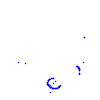
Particle: proton